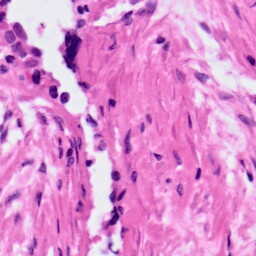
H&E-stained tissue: Ovarian